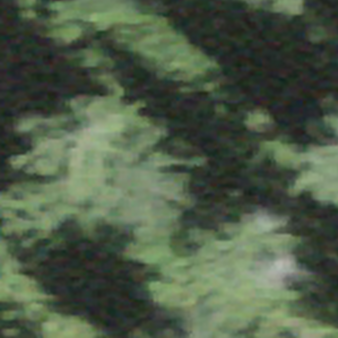
Label: other